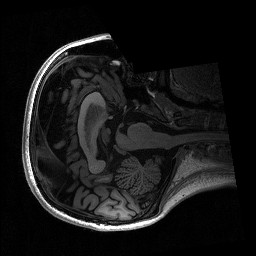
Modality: T1w
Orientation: axial